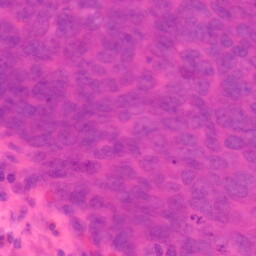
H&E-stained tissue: Colon